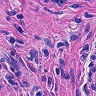
Metastatic tissue present: yes